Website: crate-barrel
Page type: account-selection
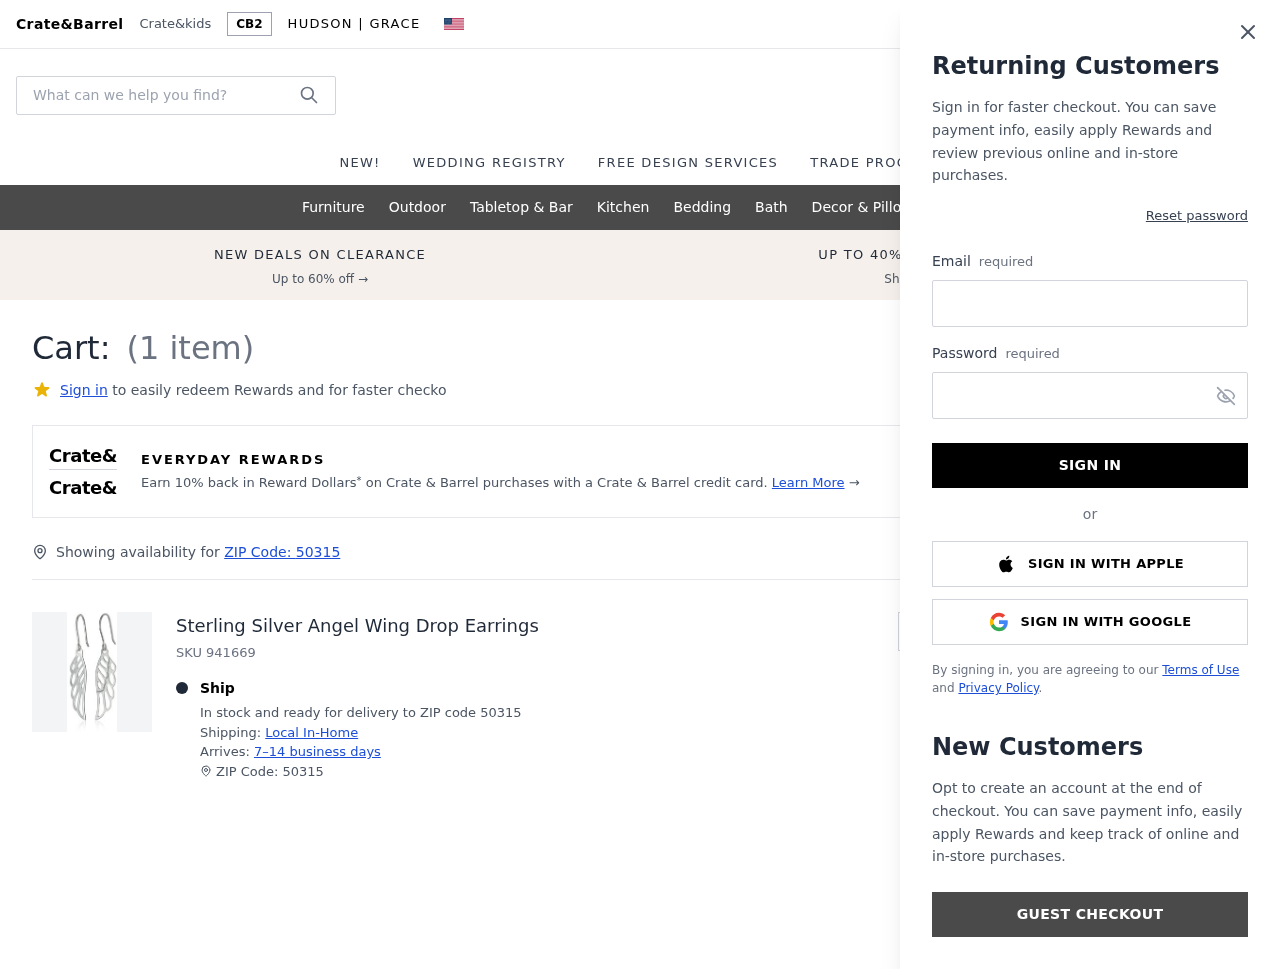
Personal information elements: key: PII_EMAIL
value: jeremy_oliver@hotmail.com
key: PII_POSTCODE
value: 50315
Product elements: key: PRODUCT1_NAME
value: Sterling Silver Angel Wing Drop Earrings
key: PRODUCT1_QUANTITY
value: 1
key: PRODUCT1_SKU
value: SKU 941669
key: PRODUCT1_ORIGINAL_PRICE
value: $43.11
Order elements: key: ORDER_NUM_ITEMS
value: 1
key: ORDER_SUBTOTAL
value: $34.49
Search elements: key: HEADER_SEARCH
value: What can we help you find?